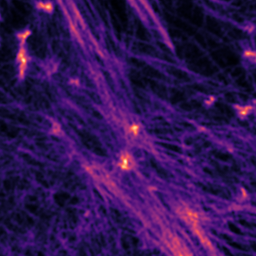
Label: Super-resolution F-actin image